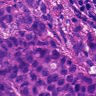
Metastatic tissue present: yes